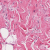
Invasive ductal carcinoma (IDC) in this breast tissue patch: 0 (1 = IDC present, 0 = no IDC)